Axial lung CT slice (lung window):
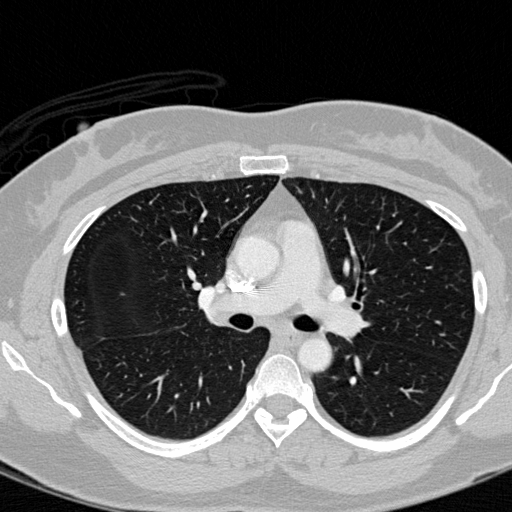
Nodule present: no